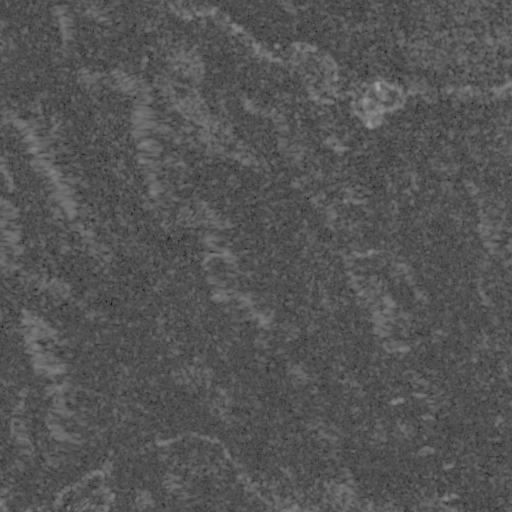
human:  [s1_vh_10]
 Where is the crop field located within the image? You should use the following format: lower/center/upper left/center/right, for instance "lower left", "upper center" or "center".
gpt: The crop field is located in the upper of the image.
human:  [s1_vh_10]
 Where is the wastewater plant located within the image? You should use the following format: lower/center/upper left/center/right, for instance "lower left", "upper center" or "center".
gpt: The wastewater plant is located in the upper right of the image.
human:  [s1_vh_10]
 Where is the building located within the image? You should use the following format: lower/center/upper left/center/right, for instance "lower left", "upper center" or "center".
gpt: The building is located in the upper right of the image.
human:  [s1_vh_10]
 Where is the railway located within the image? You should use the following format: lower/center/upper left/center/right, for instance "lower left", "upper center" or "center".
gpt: The railway is located in the lower of the image.
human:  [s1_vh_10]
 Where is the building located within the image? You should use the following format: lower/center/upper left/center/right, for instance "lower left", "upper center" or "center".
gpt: The building is located in the upper right of the image.
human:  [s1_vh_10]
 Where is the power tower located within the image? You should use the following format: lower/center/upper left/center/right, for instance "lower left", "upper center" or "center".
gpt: There is no power tower in the image.

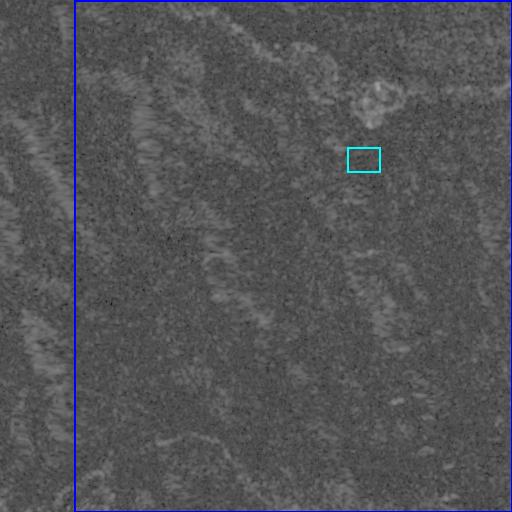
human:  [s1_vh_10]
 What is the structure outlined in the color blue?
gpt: The structure outlined in blue is a crop field.
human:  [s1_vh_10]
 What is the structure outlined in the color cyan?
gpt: The structure outlined in cyan is a wastewater plant.
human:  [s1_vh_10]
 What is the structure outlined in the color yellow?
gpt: There is no yellow outline.